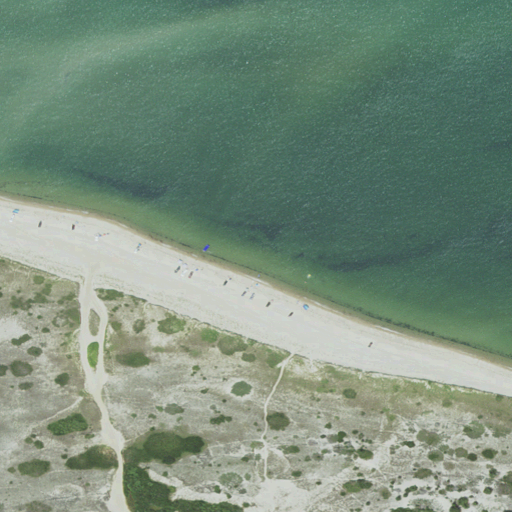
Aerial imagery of cape in Massachusetts named North Point containing open water, barren land, and grassland